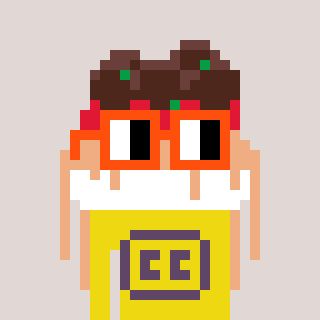
a pixel art character with square orange glasses, a spaghetti-shaped head and a yellow-colored body on a warm background